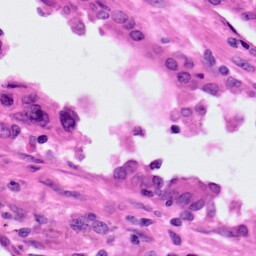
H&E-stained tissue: Lung